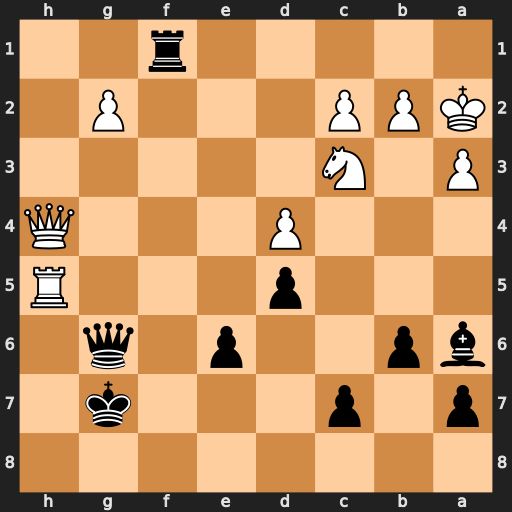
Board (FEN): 8/p1p3k1/bp2p1q1/3p3R/3P3Q/P1N5/KPP3P1/5r2
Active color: b
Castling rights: -
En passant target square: -
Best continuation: Bc4+ b3 Qxc2#